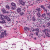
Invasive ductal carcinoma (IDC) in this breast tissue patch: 0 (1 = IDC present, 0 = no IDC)